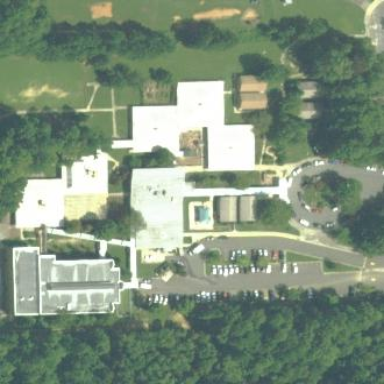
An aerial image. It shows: School.